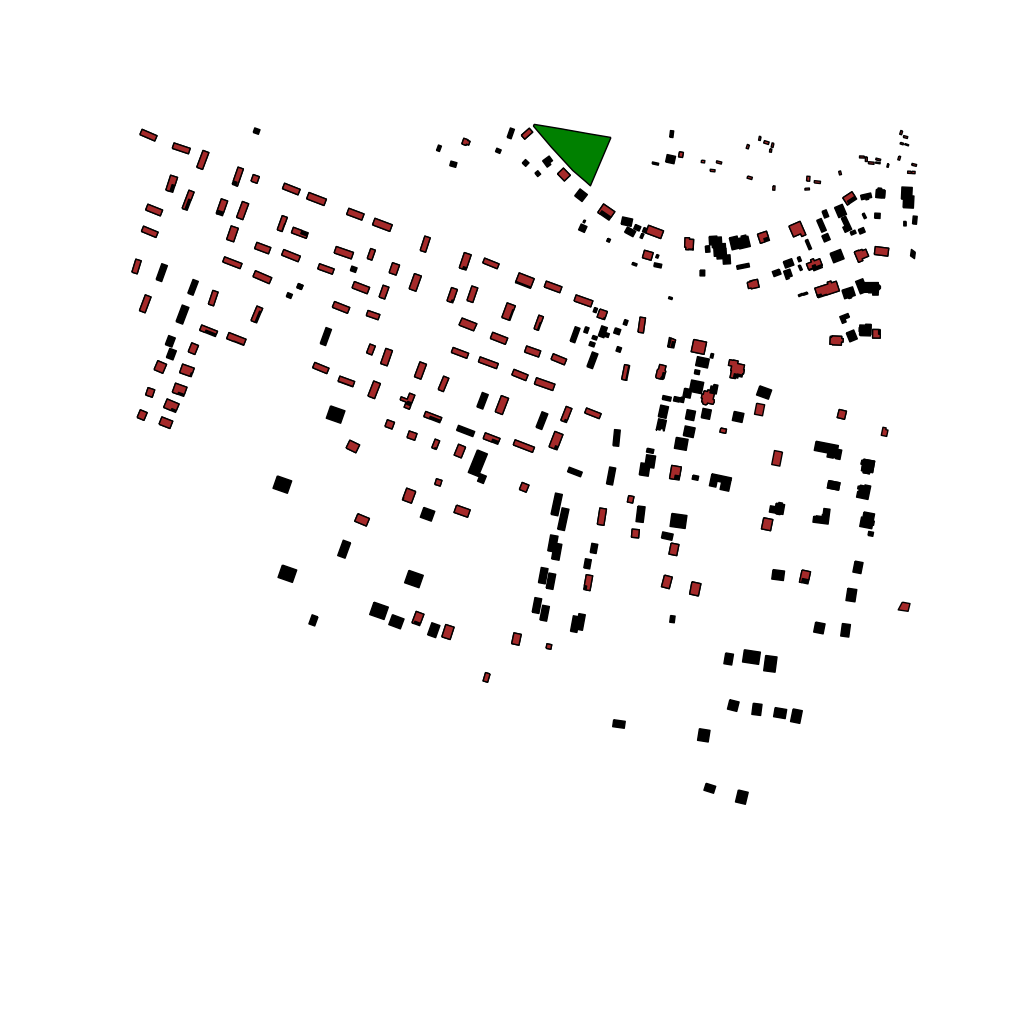
Tags: overhead vector_map, recreation, residential, individual_rise, low_rise, density_2, Building, Facility, Park, 1.0 km²